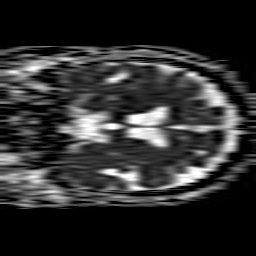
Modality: ADC
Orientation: coronal
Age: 69
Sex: female
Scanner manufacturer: philips
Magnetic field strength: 1.5 T
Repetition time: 3.648 s
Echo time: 0.09255 s